Question:
i have 3 tables: customer,Barang and Det_Barang.
customer + barang = one to many
barang + det_barang = many to many
How to cross from the 3 table above? And the result as shown in the 4th table
Link SQL File :
<URL>
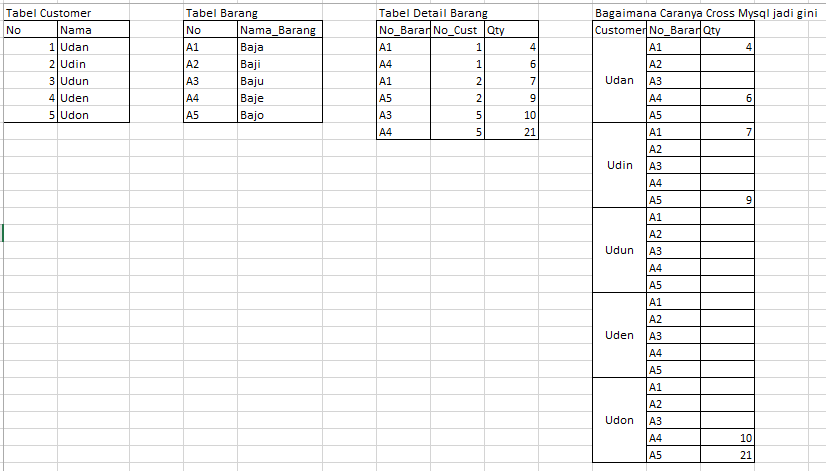
Answer: '''
SELECT c.Nama AS Customer, b.No AS No_Barang, d.Qty
FROM customer c
JOIN barang b
LEFT JOIN det_barang d ON c.No = d.No_Cust AND b.No = d.No_Barang
ORDER BY c.No, b.No
'''